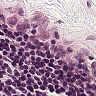
Metastatic tissue present: no